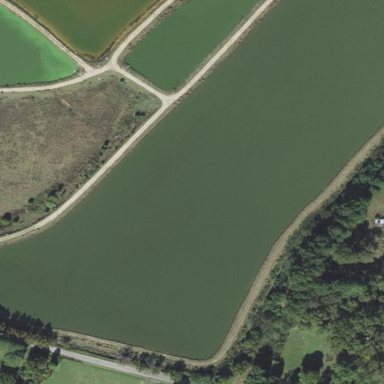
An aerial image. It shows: Pond with natural water.